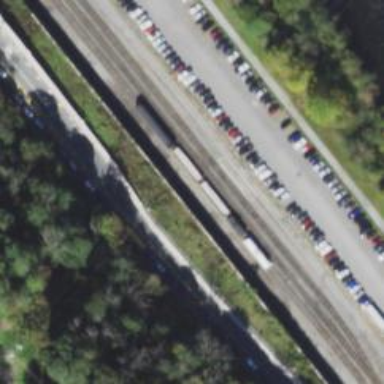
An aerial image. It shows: Railway yard in service.